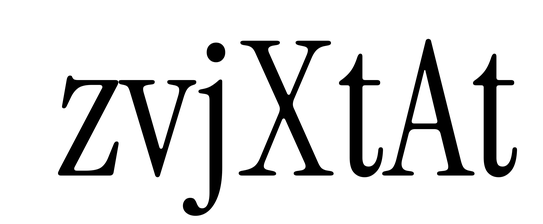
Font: InstrumentSerif-Regular